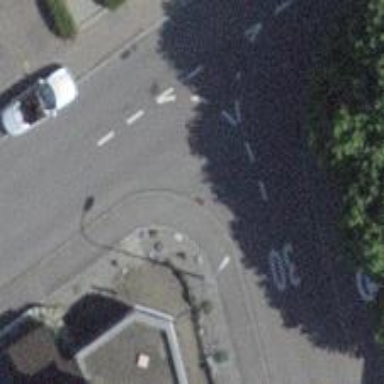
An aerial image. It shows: Kerb serving as barrier.